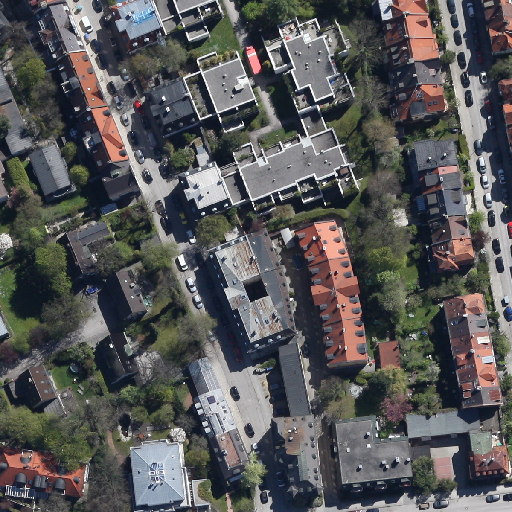
Referring expression: van